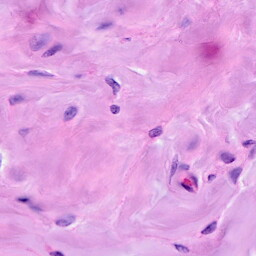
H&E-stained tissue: Breast